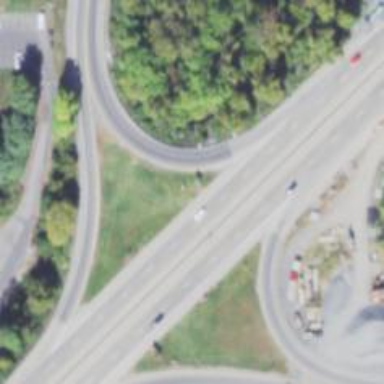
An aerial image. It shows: Asphalt motorway link.